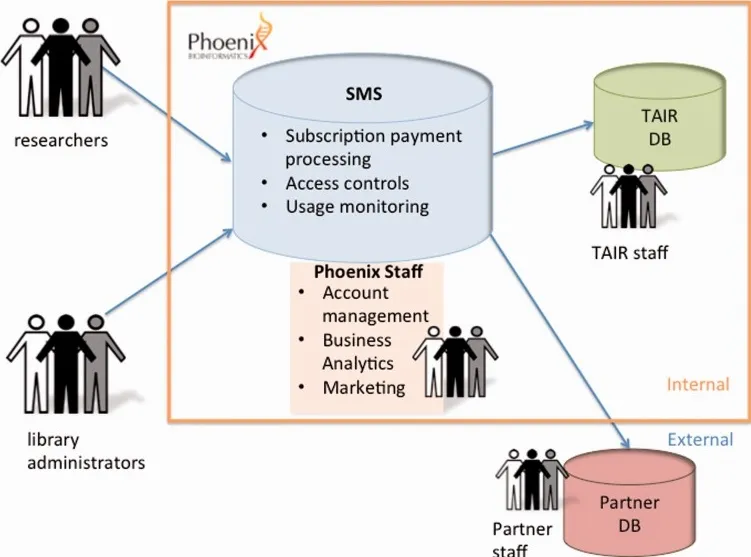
Subscription management services. The subscription management service software layer serves as an interface between users (researchers and librarians) and databases hosted by Phoenix (eg TAIR) or external databases hosted by partners. The software functions include subscription enrollment and payment processing, access control and usage monitoring. It can be customized to accommodate variable metering limits, different user fee models, and display of partner logos. Phoenix staff functions include account management, marketing and business analytics for databases hosted and managed by Phoenix (eg TAIR) as well as partner databases that continue to be hosted and managed externally, operating as independent entities with their own staff and infrastructure.
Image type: chart (chart)